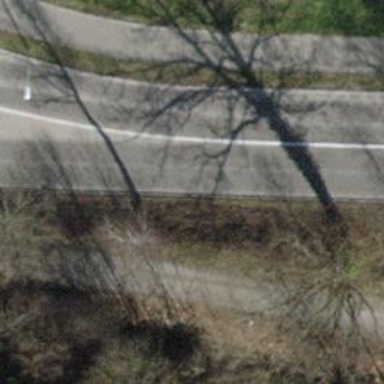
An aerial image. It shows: Tertiary road with asphalt surface and separate sidewalk.